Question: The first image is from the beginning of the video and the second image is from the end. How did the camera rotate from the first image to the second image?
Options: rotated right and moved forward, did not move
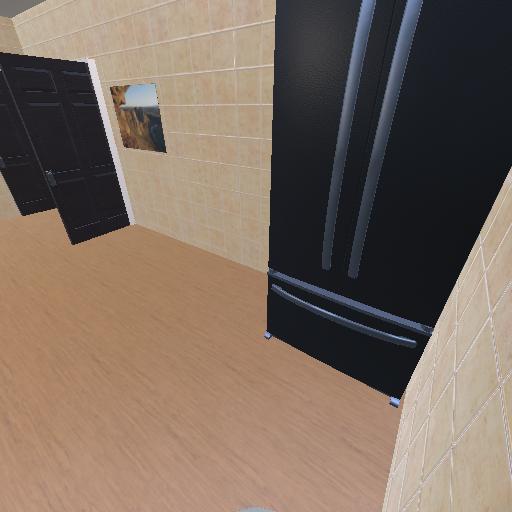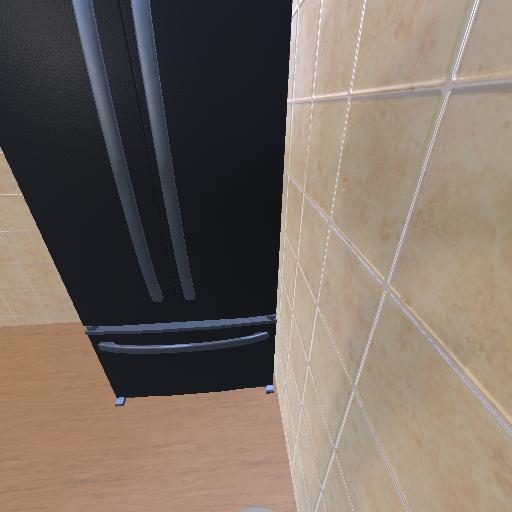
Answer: rotated right and moved forward